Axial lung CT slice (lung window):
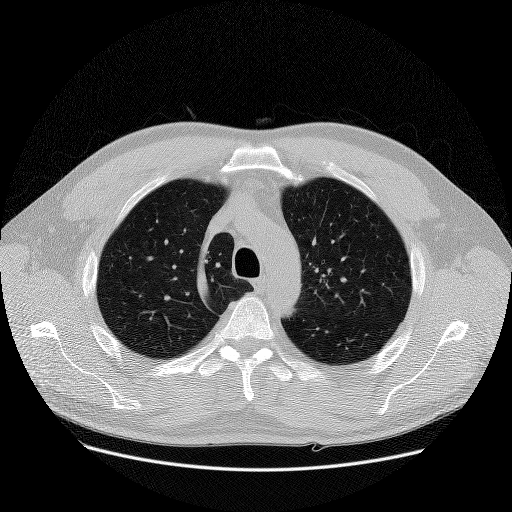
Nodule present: no